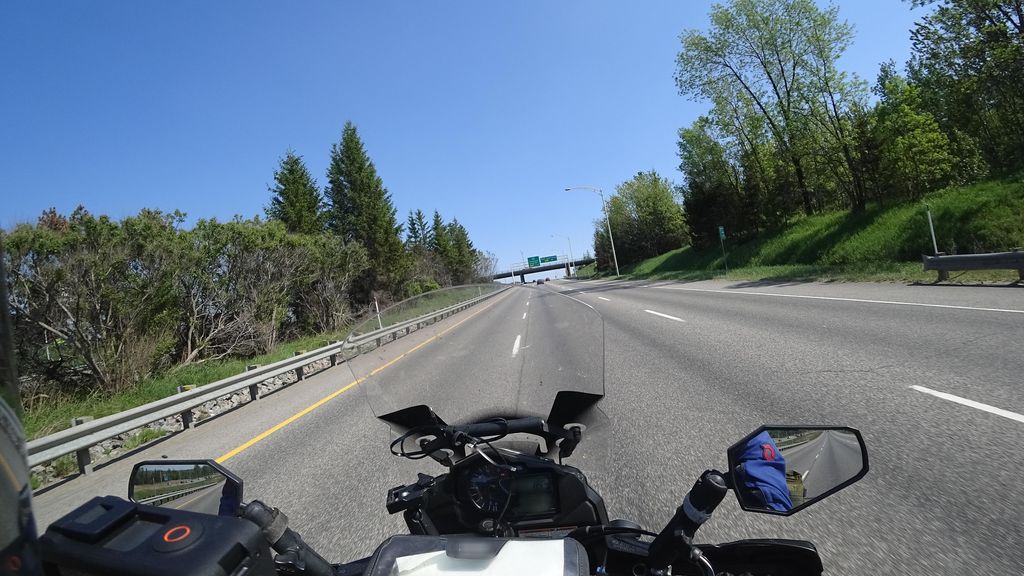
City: quebec_city